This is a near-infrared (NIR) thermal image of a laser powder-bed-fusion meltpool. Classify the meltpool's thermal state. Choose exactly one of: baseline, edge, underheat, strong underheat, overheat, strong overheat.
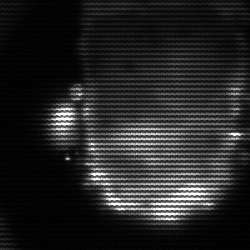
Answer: baseline